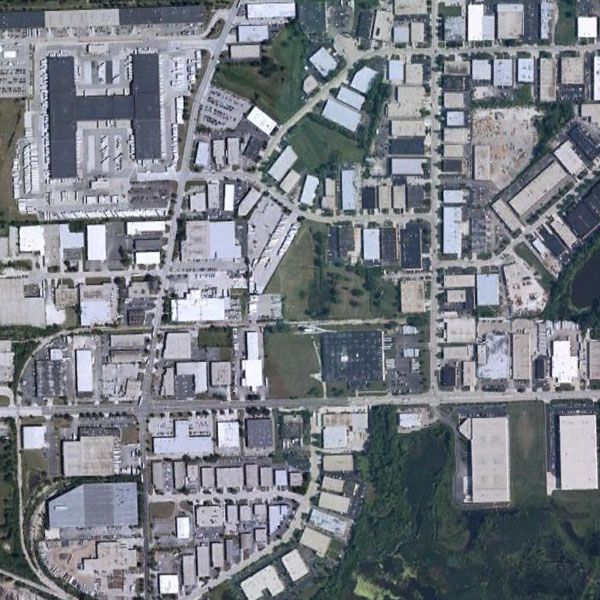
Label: Industrial